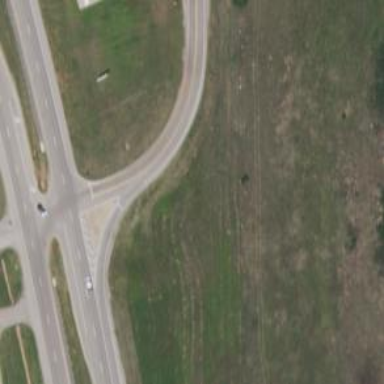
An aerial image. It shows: Trunk link highway.